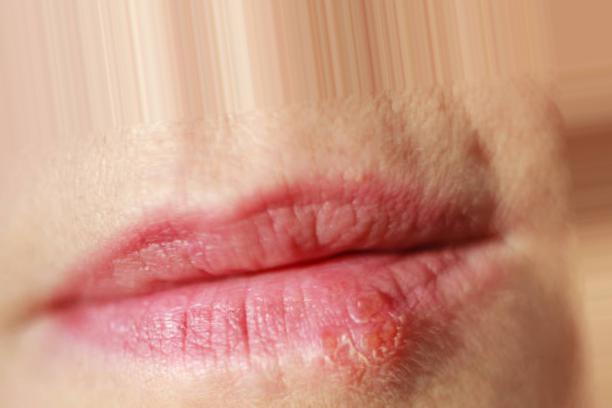
Condition: Mouth Ulcer